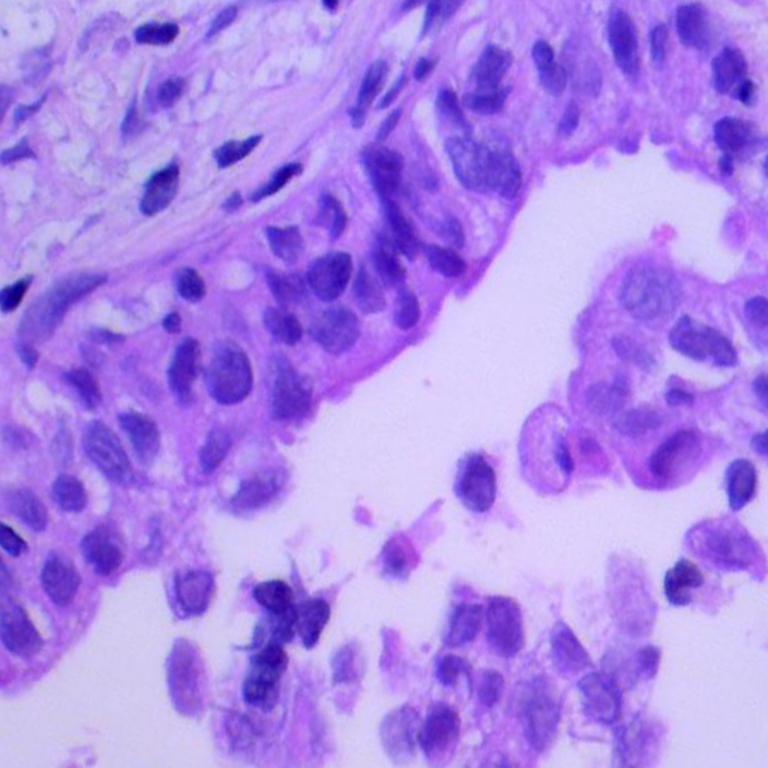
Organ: lung
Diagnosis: adenocarcinomas